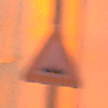
Verkehrszeichen: UnebeneFahrbahn
Umgebung: Outdoor, Urban
Tageszeit: Night
Wetter: Overcast
Licht: Artificial
Jahreszeit: Winter
Kontrast: MediumContrast